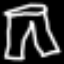
Label: pants